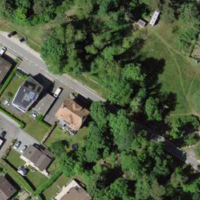
EUNIS habitat code: 41
Species observed at this site:
Euphorbia cyparissias
Euonymus europaeus